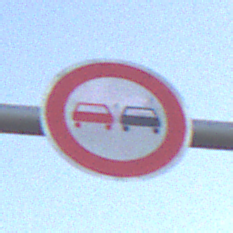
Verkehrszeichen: Ueberholverbot
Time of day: SunriseSunset
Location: Outdoor (RoadRail)
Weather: Clear
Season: NotSpecified
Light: Natural